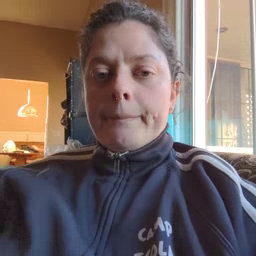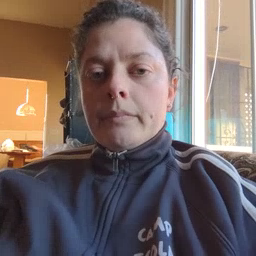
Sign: any